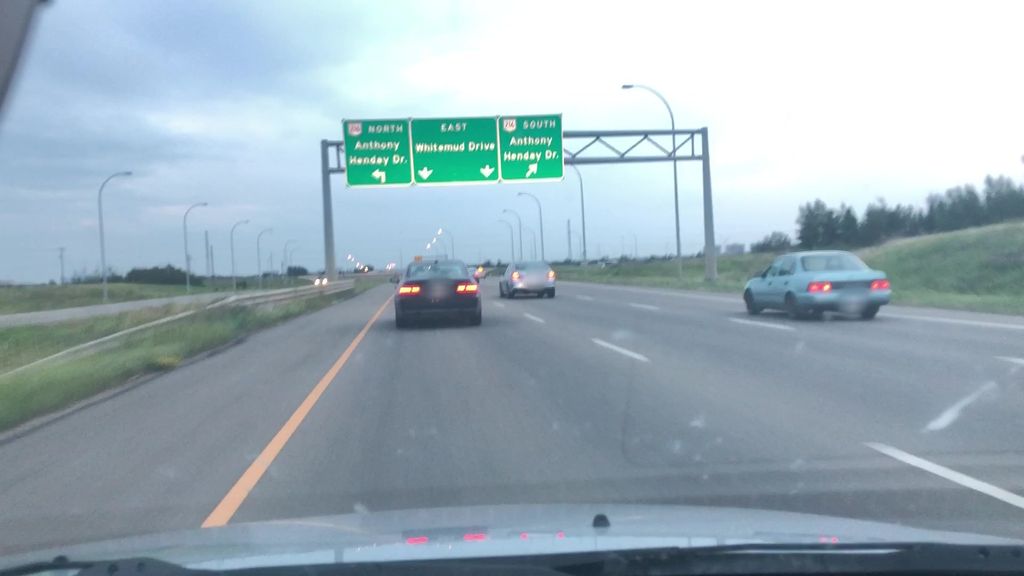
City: edmonton